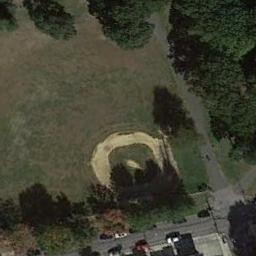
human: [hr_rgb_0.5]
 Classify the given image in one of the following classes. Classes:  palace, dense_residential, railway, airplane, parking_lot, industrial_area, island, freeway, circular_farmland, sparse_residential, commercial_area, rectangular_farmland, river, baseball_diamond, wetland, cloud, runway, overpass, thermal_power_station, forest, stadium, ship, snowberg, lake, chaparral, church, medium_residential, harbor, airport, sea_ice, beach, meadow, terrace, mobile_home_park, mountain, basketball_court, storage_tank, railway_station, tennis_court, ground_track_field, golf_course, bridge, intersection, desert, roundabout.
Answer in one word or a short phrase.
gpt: baseball_diamond